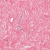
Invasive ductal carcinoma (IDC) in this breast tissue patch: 0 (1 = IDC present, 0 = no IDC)